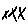
Label: zigzag